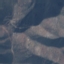
Land use / land cover: HerbaceousVegetation